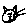
Label: cat